Interaction volume radius: 5 \u00c5
Interaction volume height: 10 \u00c5
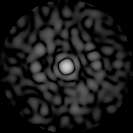
Disorder parameter: 0.8046